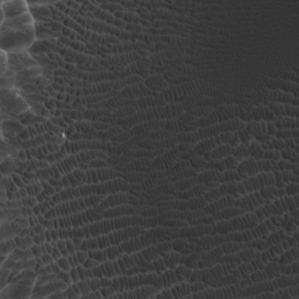
Label: non_frost